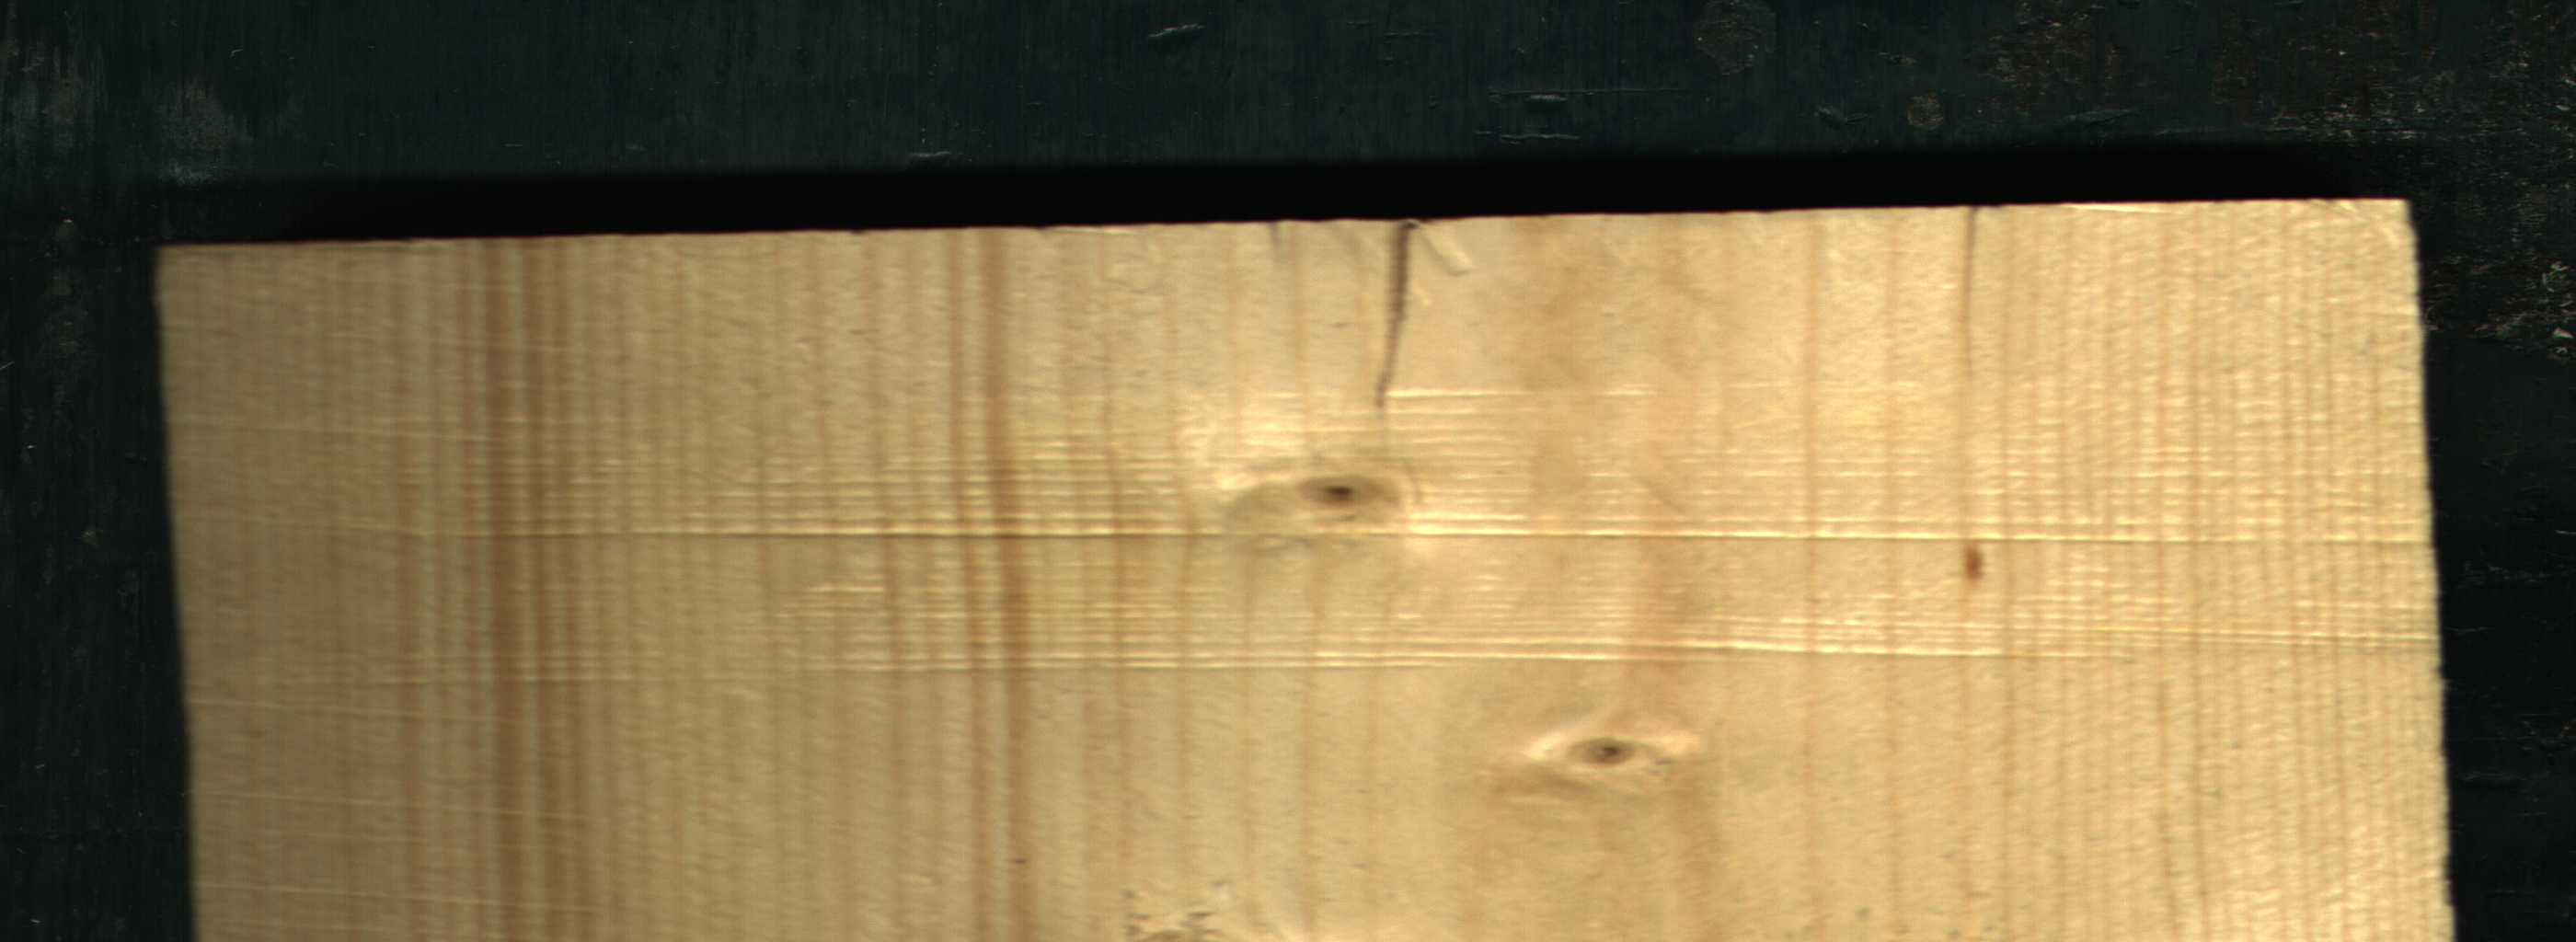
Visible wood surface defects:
Crack
Live_Knot
Live_Knot